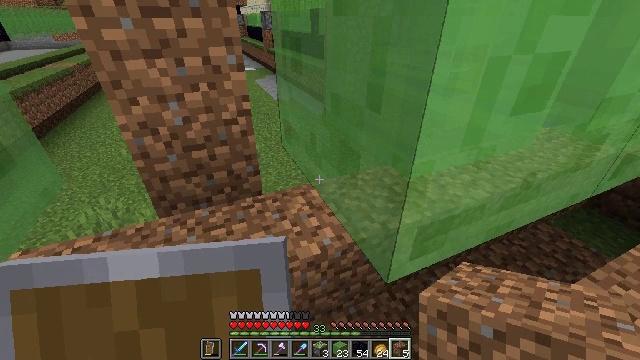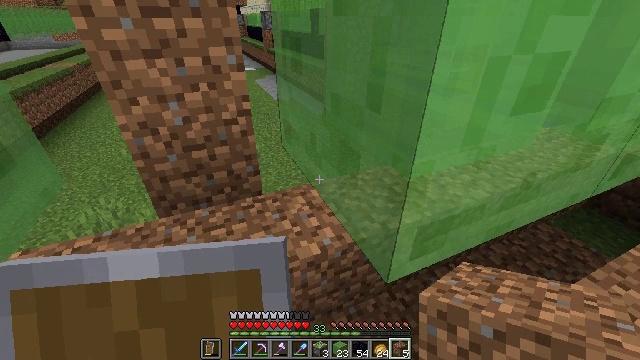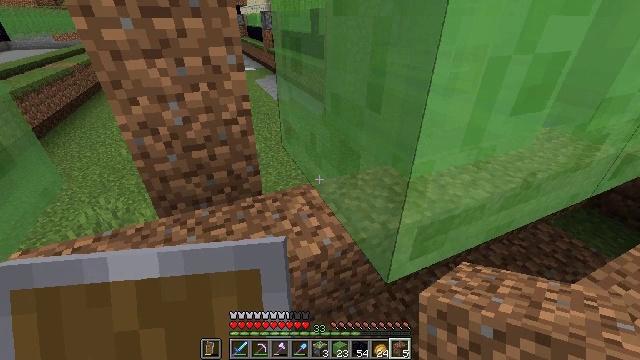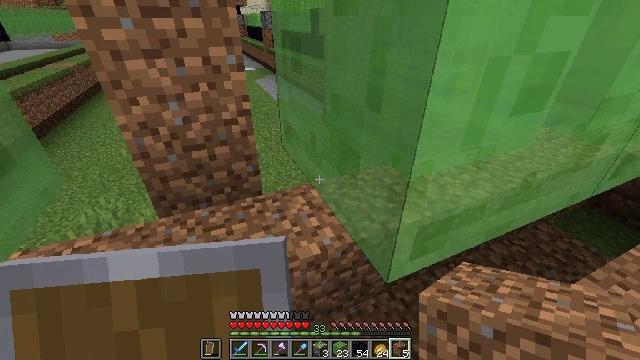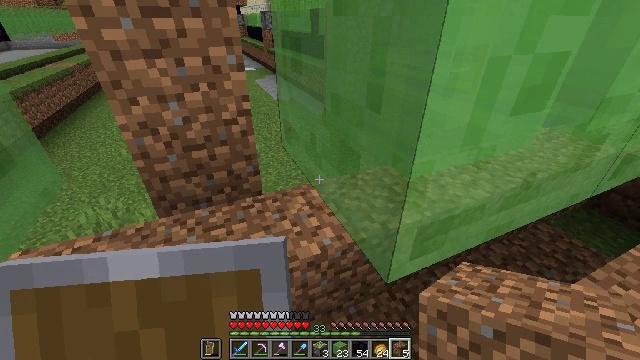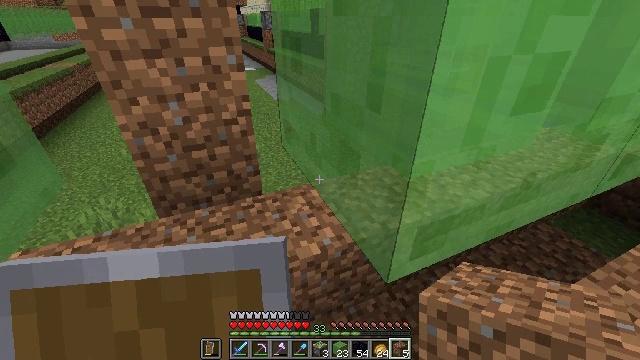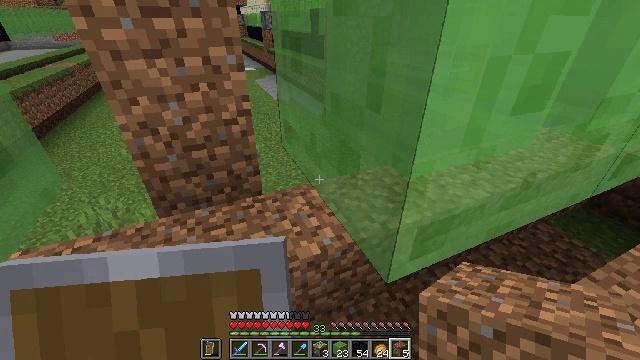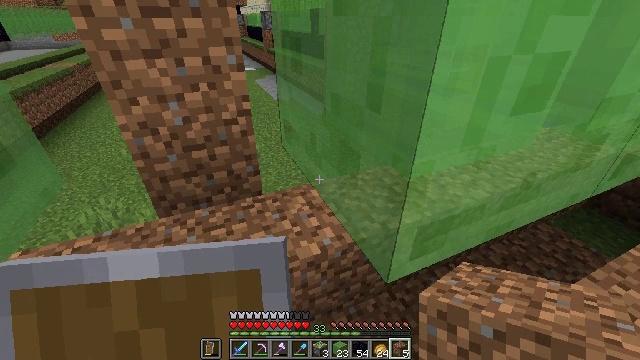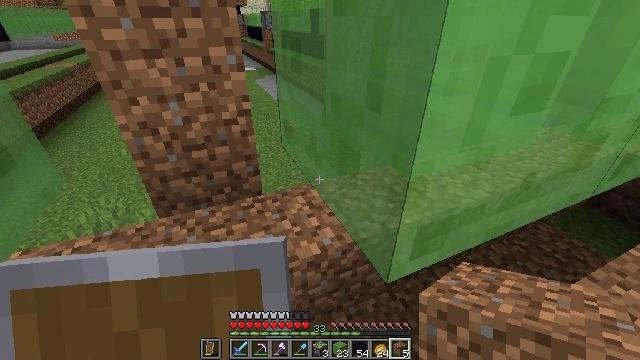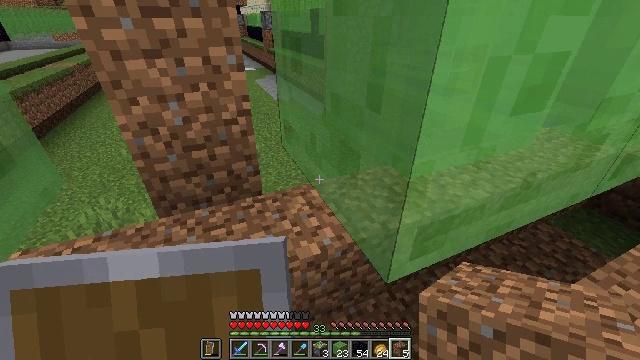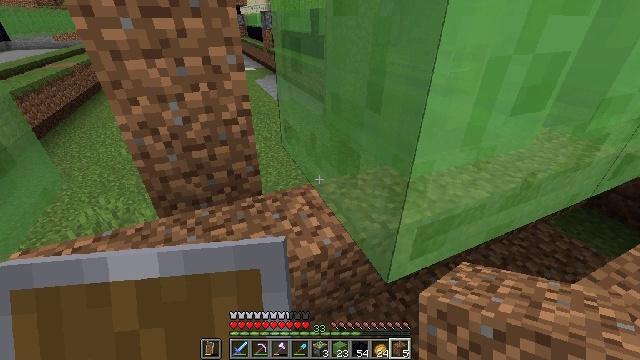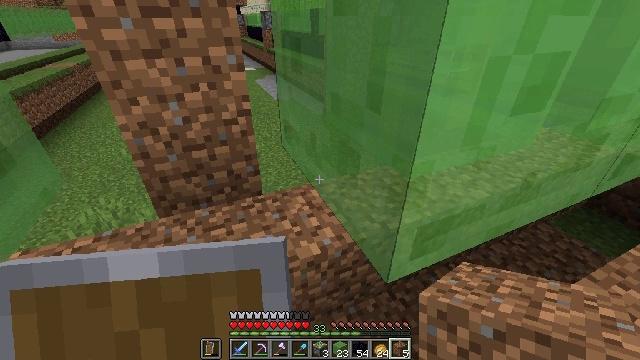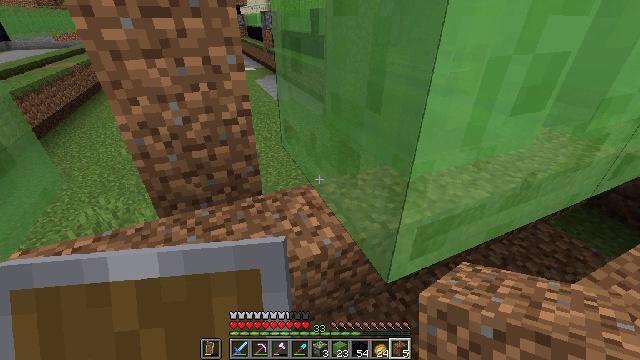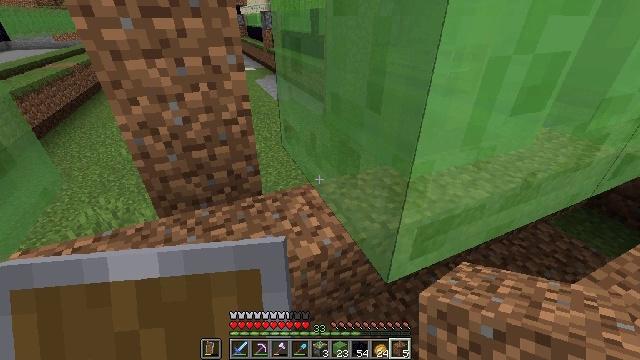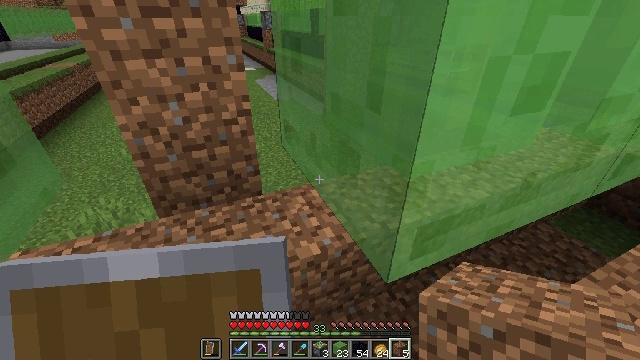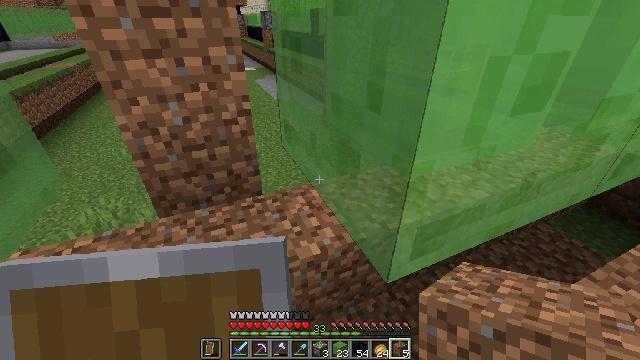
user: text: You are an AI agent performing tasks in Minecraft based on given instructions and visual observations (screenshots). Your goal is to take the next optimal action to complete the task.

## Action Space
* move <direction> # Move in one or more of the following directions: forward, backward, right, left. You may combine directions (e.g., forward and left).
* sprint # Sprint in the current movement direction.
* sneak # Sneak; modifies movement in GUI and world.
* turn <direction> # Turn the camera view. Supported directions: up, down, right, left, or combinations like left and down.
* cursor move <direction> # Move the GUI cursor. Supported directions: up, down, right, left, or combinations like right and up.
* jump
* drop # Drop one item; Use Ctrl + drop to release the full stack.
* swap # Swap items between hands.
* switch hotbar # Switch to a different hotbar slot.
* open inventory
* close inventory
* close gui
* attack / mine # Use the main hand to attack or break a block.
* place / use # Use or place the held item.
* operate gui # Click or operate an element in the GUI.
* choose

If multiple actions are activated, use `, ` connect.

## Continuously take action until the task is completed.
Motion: motion action
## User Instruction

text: Harvest the slime block from the ground.
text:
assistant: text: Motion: no_op
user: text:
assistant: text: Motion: no_op
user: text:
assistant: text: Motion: no_op
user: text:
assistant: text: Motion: no_op
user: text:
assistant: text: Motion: no_op
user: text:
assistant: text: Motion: no_op
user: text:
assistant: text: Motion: no_op
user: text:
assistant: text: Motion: no_op
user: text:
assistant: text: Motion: no_op
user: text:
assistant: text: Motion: no_op
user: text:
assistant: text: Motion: no_op
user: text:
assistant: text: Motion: no_op
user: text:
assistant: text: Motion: no_op
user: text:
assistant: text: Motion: no_op
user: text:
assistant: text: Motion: no_op
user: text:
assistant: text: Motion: no_op
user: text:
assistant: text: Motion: no_op
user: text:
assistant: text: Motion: no_op
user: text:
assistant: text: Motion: no_op
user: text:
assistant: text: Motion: no_op
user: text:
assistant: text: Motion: no_op
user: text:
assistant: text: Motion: no_op
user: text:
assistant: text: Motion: no_op
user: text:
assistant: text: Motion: no_op
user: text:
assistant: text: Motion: no_op
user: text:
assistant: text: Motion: no_op
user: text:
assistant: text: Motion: no_op
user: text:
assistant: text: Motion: no_op
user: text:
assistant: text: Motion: no_op
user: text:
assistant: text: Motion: no_op